Aerial crown-view tile of a tropical tree (Barro Colorado Island, Panama), acquired 20241014:
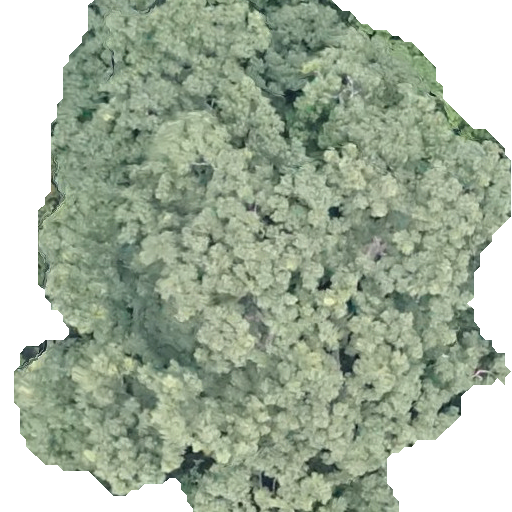
Species: Pseudobombax septenatum
GBIF accepted scientific name: Pseudobombax septenatum
Crown area: 319.823 m²